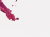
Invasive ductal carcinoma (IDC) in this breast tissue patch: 0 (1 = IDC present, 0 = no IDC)